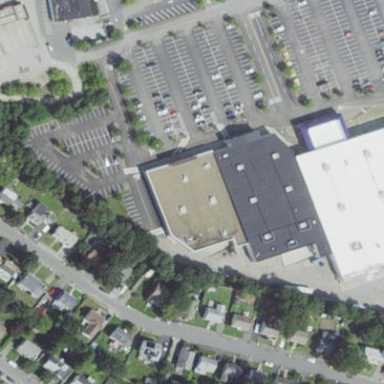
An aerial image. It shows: Building.